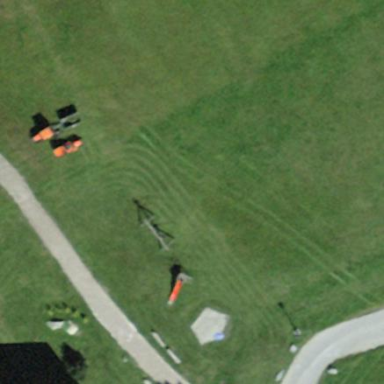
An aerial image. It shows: Playground with grass surface. The playground has play theme.